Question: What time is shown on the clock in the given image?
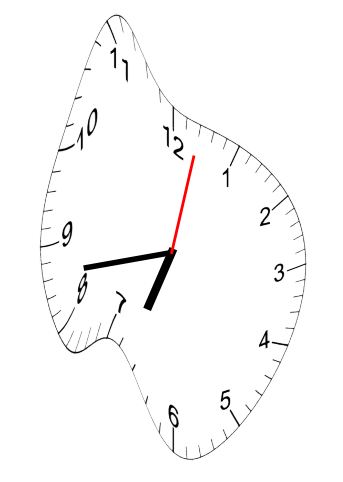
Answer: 06:43:02